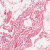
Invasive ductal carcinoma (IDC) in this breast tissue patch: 0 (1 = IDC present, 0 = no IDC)